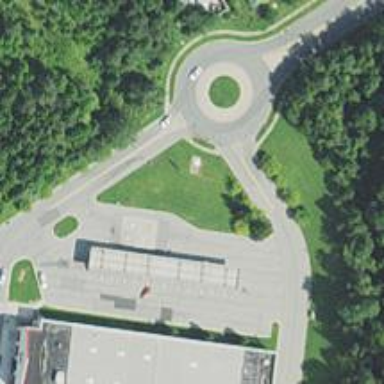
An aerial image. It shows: Tertiary road made of asphalt leading to roundabout junction.